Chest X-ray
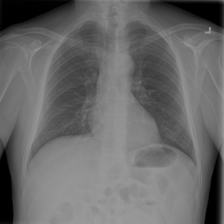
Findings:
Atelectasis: positive
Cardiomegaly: negative
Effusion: negative
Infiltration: negative
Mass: negative
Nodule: negative
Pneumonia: negative
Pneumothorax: negative
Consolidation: negative
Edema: negative
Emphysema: negative
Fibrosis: negative
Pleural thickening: negative
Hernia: negative